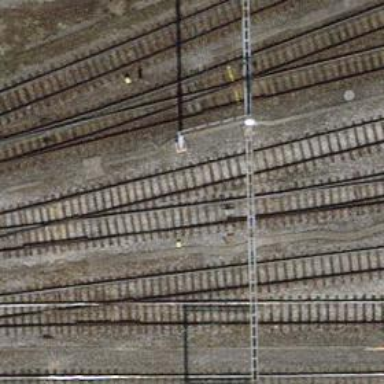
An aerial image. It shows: Railway yard with single rail track. The electrified track has contact line for power supply.